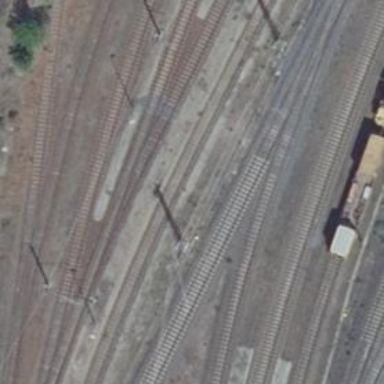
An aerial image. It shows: Railway yard in service.